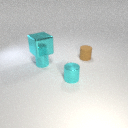
small cyan metal cylinder below large cyan metal cube